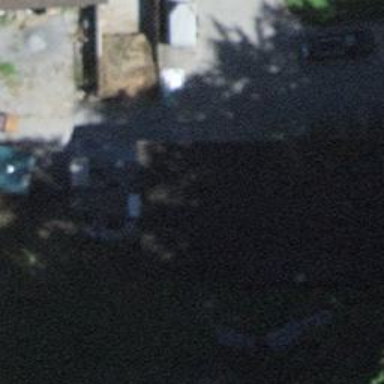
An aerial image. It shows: Barn.